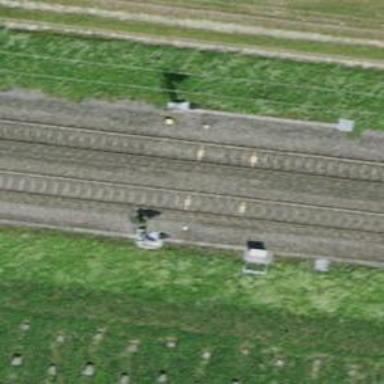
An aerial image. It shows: Railway signal.